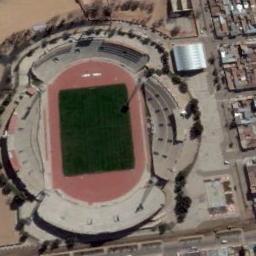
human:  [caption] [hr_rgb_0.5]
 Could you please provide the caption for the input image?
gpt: The stadium is on the bare land next to some buildings .

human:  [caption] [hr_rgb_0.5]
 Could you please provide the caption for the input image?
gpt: The stadium is shaped like a ring .

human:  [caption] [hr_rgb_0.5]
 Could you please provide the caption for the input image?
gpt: Oval stadium next to residential area .

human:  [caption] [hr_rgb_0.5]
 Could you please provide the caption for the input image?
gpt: Many buildings are next to the stadium .

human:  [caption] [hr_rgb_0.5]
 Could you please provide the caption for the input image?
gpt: There are some buildings beside the stadium .